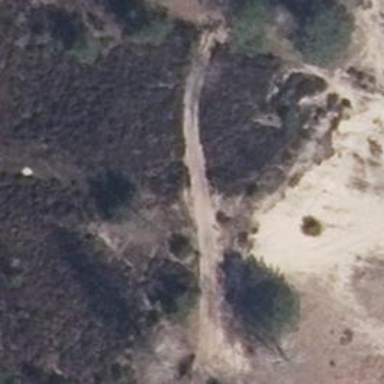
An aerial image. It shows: Sandy track road with grade5 tracktype.